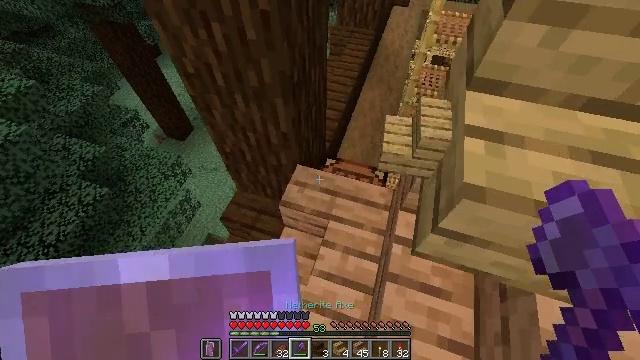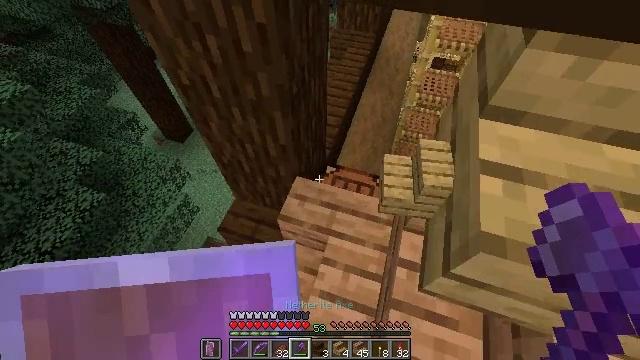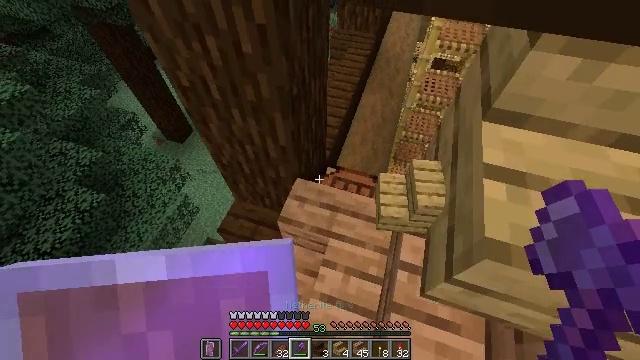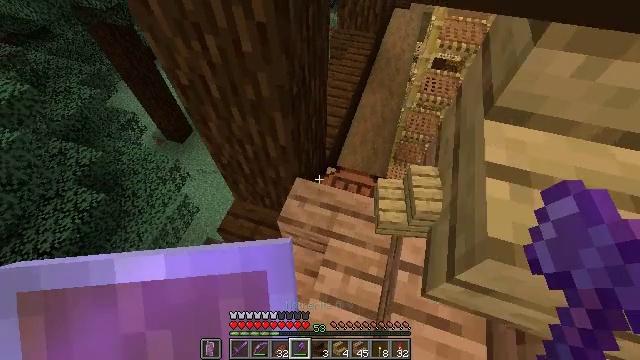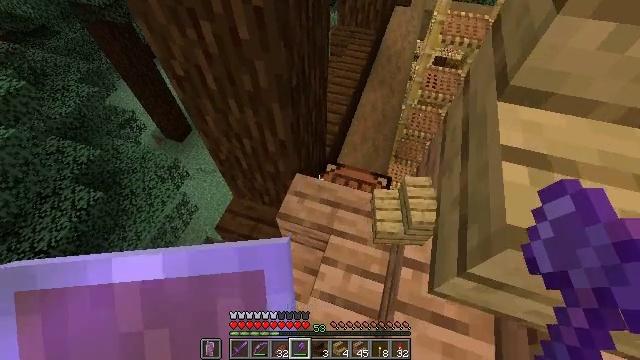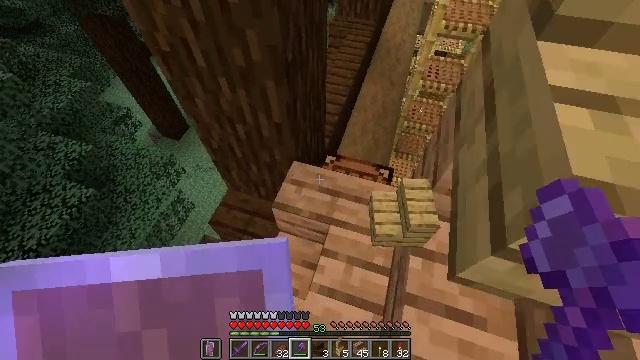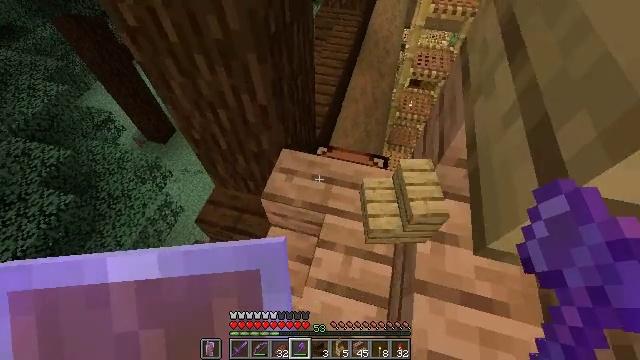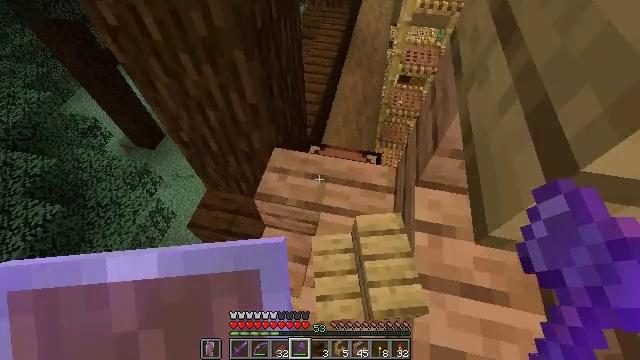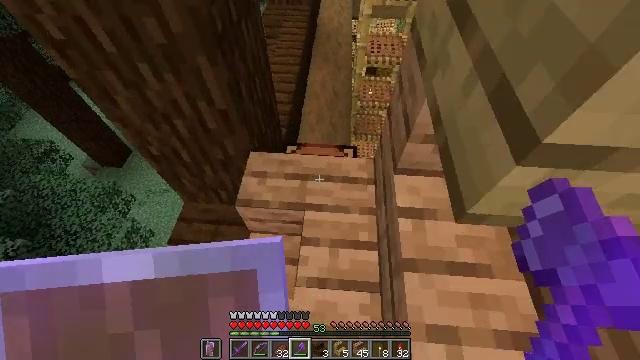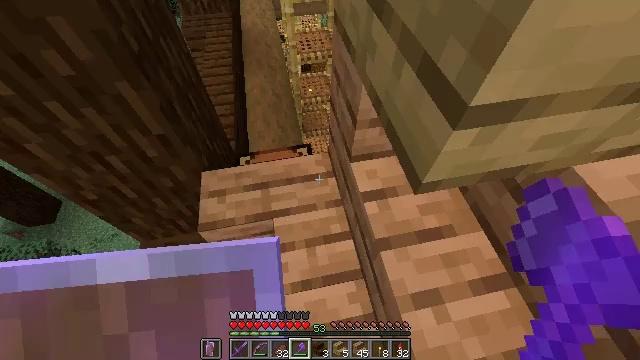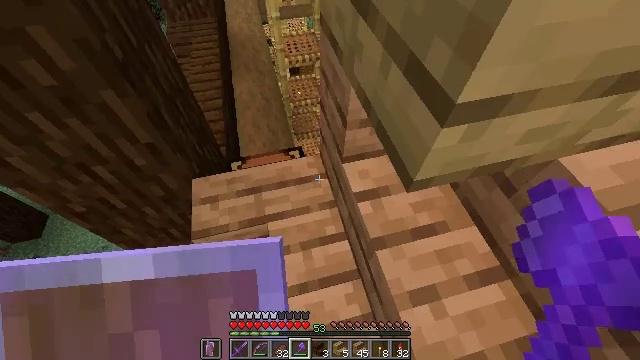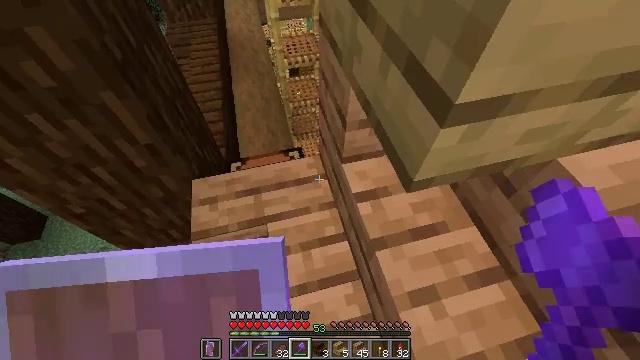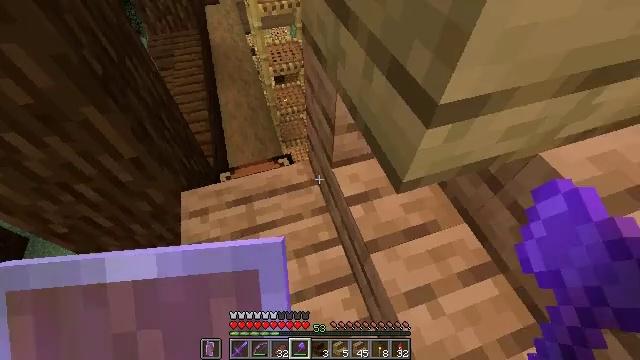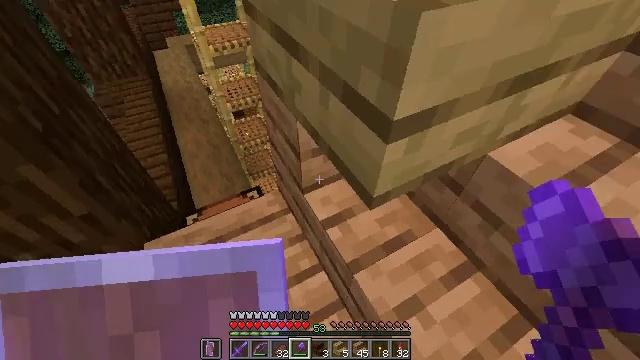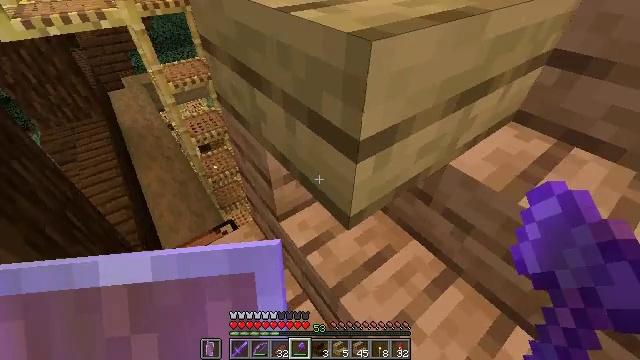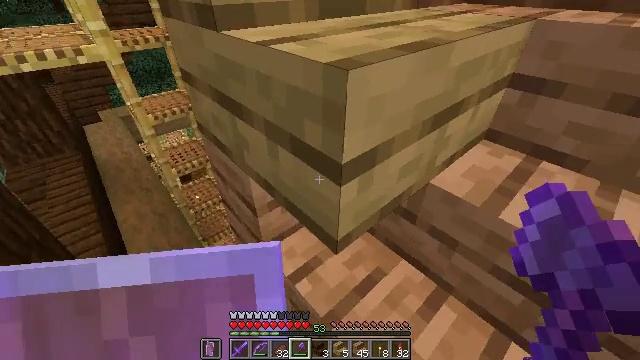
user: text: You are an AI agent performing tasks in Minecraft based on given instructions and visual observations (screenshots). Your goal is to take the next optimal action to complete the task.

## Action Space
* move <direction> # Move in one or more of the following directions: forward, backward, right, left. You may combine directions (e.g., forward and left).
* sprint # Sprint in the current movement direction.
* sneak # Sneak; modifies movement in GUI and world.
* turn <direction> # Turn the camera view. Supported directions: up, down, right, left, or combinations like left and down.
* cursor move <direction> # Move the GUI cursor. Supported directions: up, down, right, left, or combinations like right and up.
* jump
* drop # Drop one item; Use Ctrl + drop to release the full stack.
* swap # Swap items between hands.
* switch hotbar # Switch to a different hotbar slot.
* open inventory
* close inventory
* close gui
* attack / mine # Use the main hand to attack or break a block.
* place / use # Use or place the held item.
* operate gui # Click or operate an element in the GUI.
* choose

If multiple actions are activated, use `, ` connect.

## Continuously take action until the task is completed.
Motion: motion action
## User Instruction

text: Break the oak stairs.
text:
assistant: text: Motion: no_op
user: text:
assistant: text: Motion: no_op
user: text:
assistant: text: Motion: no_op
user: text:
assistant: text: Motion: no_op
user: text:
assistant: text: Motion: no_op
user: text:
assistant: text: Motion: turn right
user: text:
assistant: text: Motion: turn right
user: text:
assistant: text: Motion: turn right
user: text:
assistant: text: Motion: turn right
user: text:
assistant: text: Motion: turn right
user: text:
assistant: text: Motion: no_op
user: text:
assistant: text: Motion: turn right and up
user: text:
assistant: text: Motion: turn right and up
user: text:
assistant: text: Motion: turn right and up
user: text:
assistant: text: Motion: turn right and up
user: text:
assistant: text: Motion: turn right and up
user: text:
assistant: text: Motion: turn right and up
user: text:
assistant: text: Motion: turn right and up
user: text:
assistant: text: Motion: turn right and up
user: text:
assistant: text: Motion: turn up
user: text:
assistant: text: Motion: no_op
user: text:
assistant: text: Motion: attack / mine
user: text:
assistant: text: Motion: attack / mine
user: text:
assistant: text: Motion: attack / mine
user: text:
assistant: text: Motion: attack / mine
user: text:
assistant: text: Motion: attack / mine
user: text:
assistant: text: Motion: attack / mine
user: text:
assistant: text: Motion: no_op
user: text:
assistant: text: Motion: no_op